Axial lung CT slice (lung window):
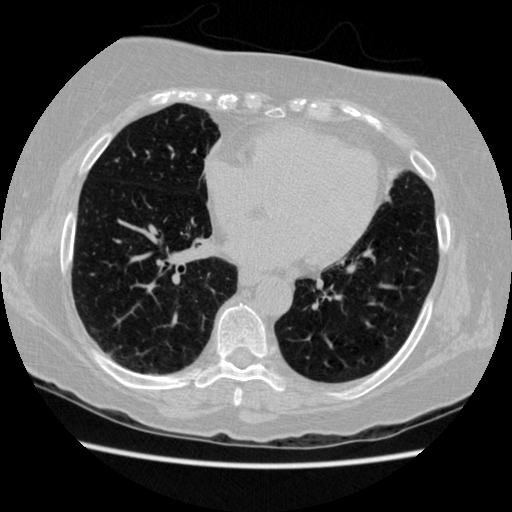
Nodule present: no